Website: walmart
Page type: account-selection
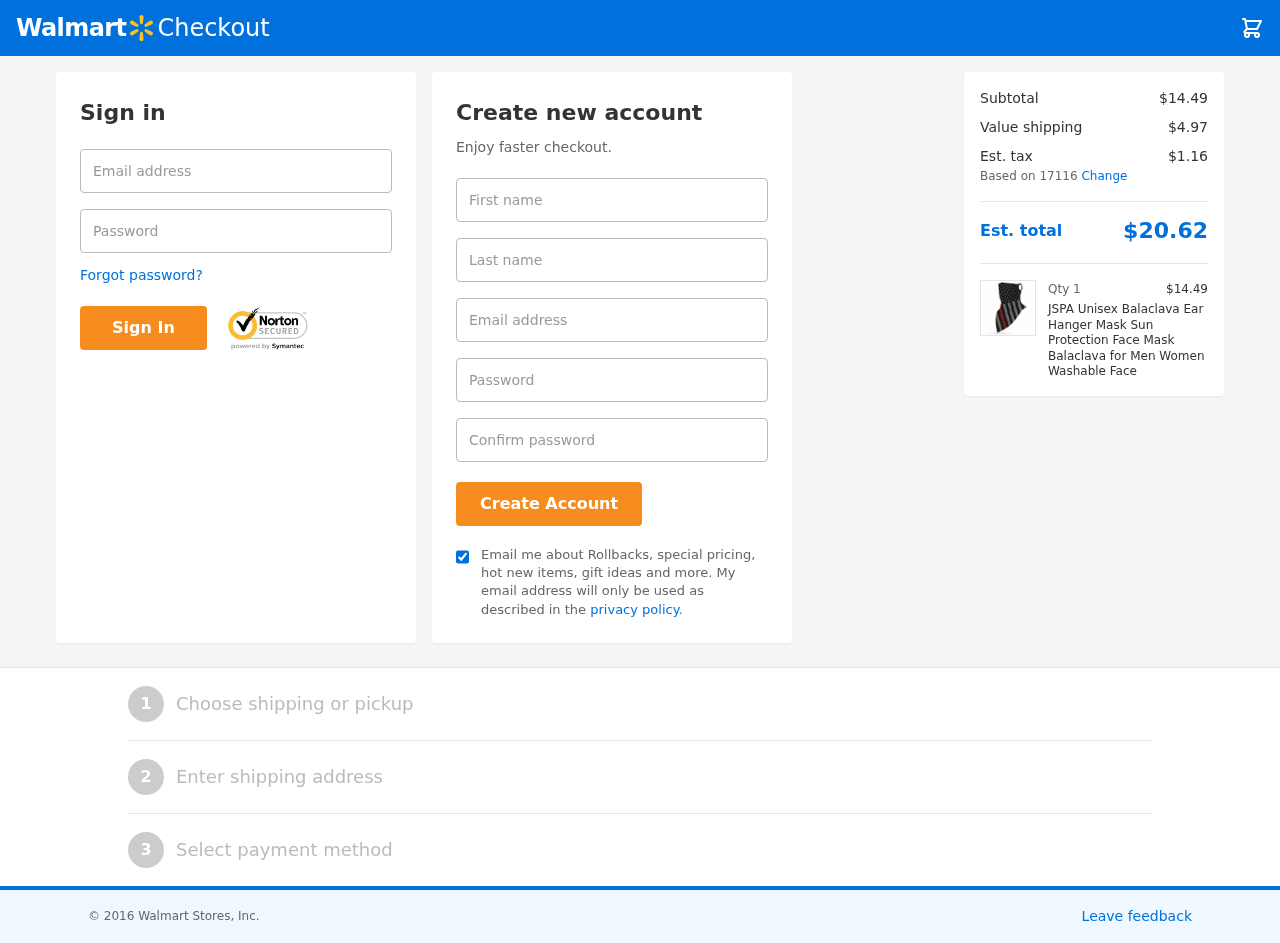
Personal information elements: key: PII_EMAIL
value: lisasanchez@hotmail.com
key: PII_FIRSTNAME
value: Lisa
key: PII_LASTNAME
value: Sanchez
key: PII_LOGIN_USERNAME
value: lsanchez948
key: PII_POSTCODE
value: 17116
Product elements: key: PRODUCT1_NAME
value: JSPA Unisex Balaclava Ear Hanger Mask Sun Protection Face Mask Balaclava for Men Women Washable Face
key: PRODUCT1_PRICE
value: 14.49
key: PRODUCT1_QUANTITY
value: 1
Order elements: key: ORDER_SUBTOTAL
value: $14.49
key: ORDER_SHIPPING_COST
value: $4.97
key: ORDER_TAX
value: $1.16
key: ORDER_TOTAL
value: $20.62